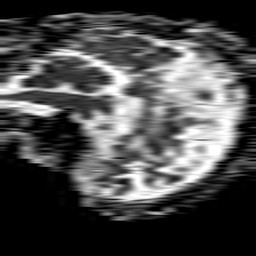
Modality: ADC
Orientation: sagittal
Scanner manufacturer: philips
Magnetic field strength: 1.5 T
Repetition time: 4.6 s
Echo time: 0.08631 s